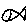
Label: fish